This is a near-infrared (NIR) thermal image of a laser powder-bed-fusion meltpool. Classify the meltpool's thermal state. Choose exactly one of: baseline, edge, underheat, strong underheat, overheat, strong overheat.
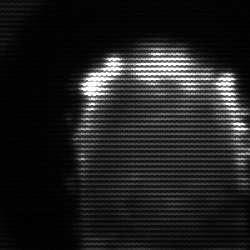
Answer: baseline